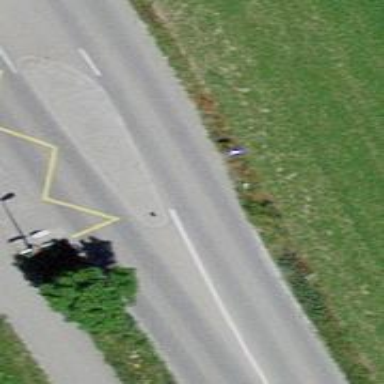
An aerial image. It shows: Public transport stop position.